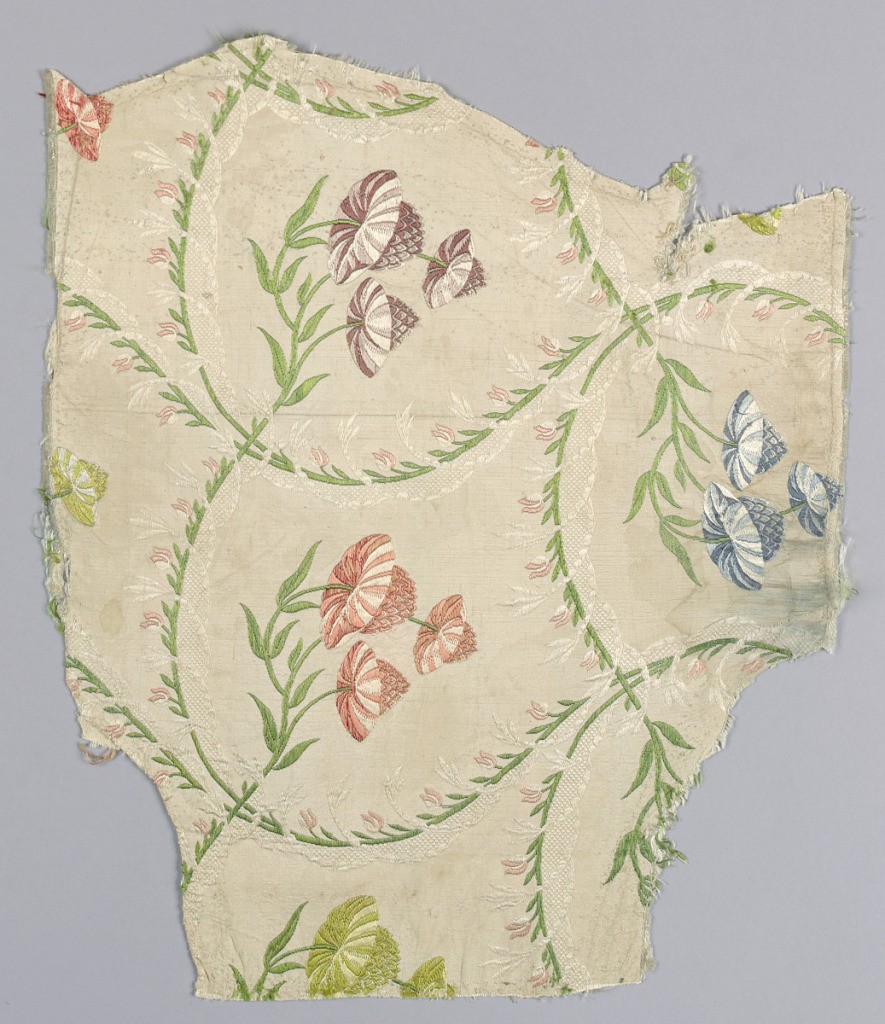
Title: Fragment
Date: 1750–1800
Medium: silk Technique: plain compound weave with discontinuous supplementary weft (brocaded)
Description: Slender curving green stems so interlacing and crossing as to divide the ground into four-sided areas. Each stem terminates in three fantastic blossoms.